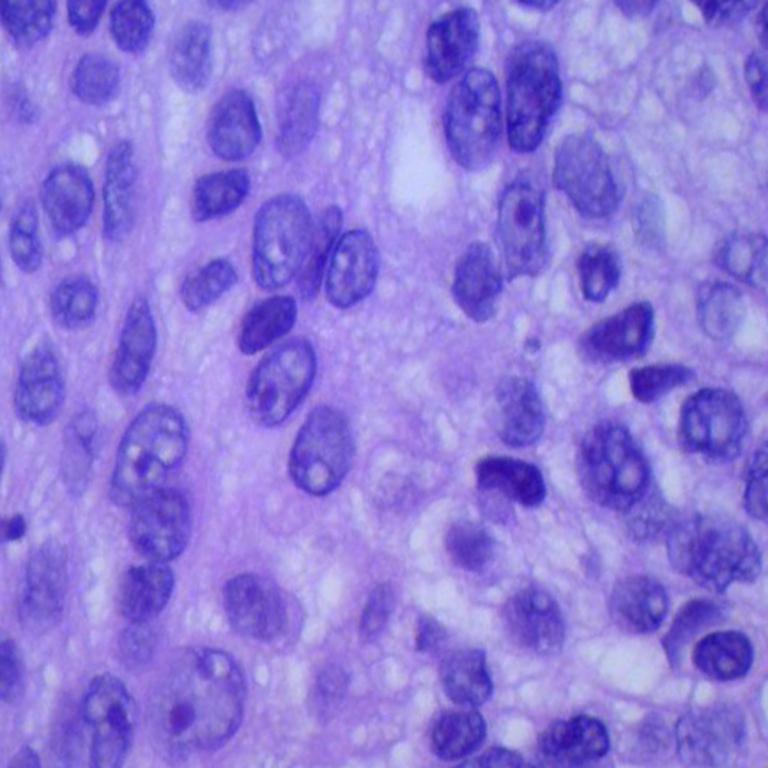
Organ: lung
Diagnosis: squamous carcinomas